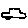
Label: car